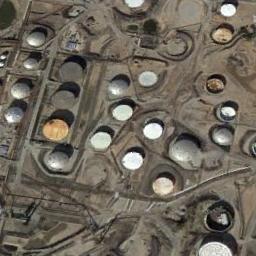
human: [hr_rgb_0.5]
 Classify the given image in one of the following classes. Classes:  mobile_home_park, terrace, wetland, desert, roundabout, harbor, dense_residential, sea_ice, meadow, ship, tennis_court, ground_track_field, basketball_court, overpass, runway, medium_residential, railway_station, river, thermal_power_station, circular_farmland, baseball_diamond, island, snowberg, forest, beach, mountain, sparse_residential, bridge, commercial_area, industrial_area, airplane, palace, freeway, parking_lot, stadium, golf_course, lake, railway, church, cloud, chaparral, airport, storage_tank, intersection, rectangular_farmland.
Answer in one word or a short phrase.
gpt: storage_tank